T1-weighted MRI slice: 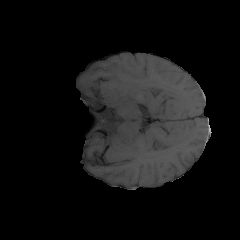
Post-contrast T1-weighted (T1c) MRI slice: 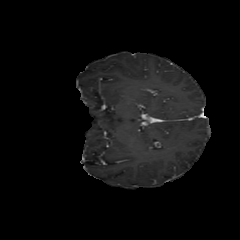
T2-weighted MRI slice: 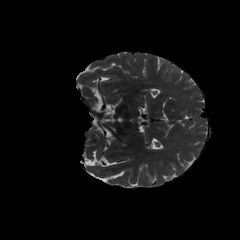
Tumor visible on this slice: yes